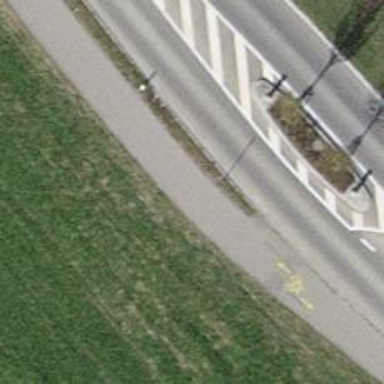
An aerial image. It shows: Asphalt cycleway.